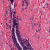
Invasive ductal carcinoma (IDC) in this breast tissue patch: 0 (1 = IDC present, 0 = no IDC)